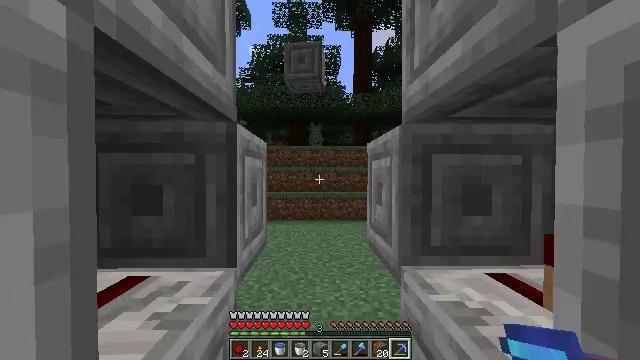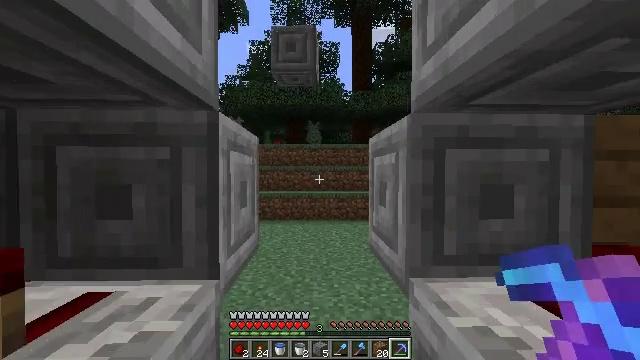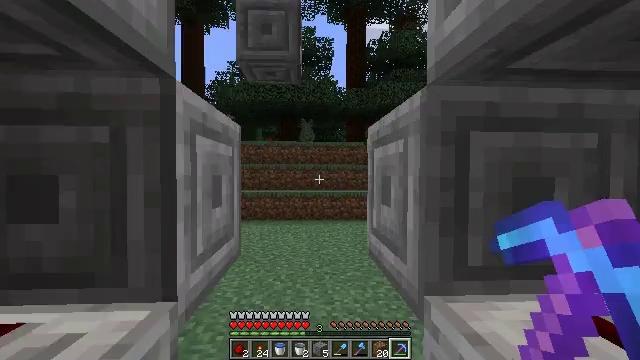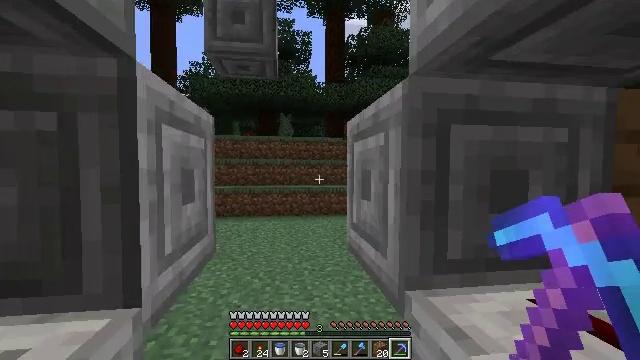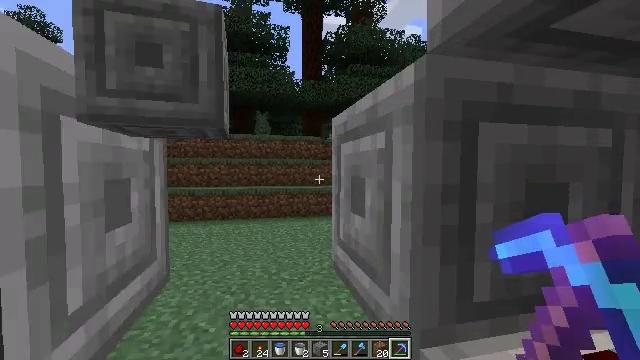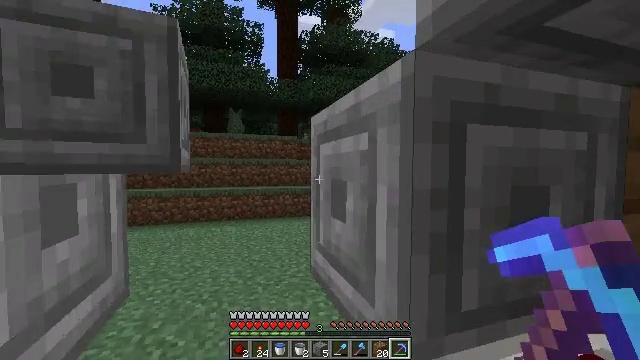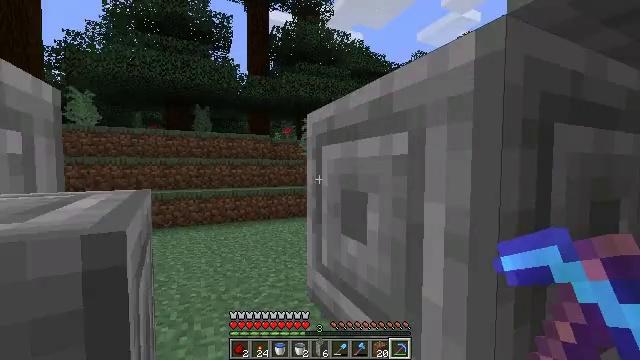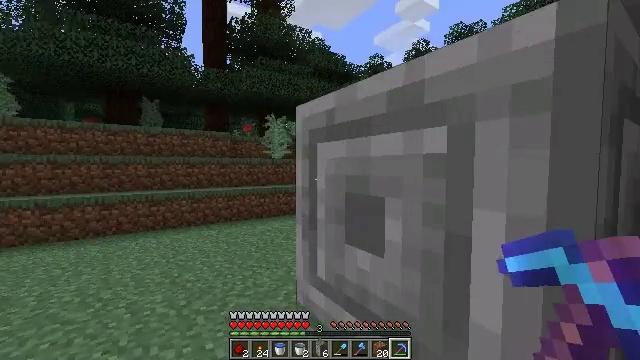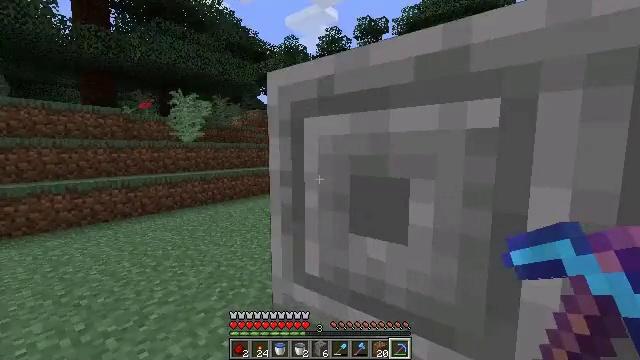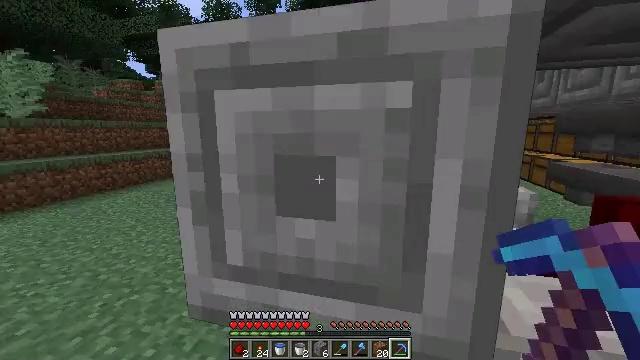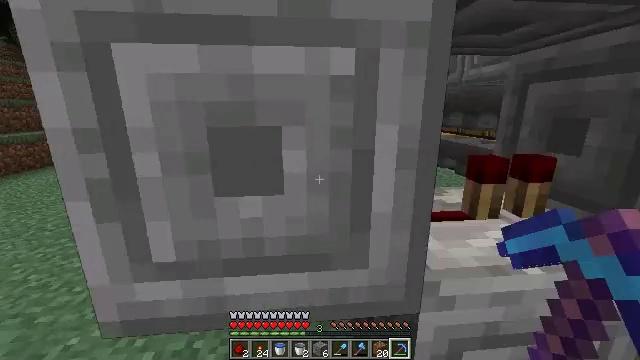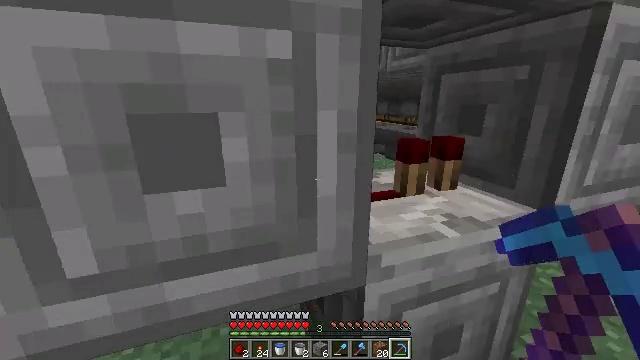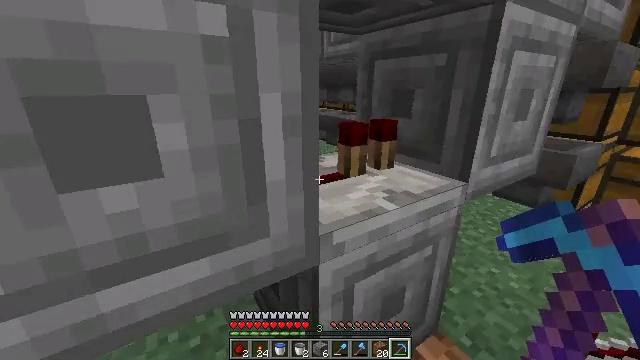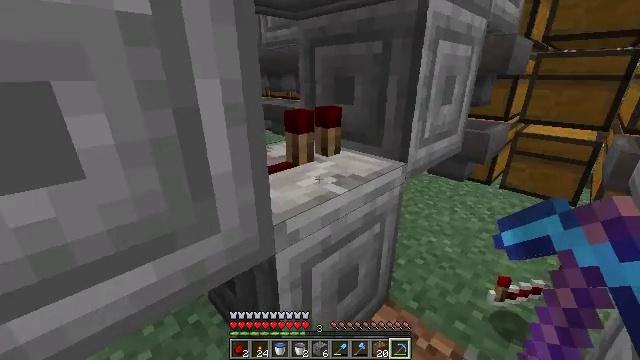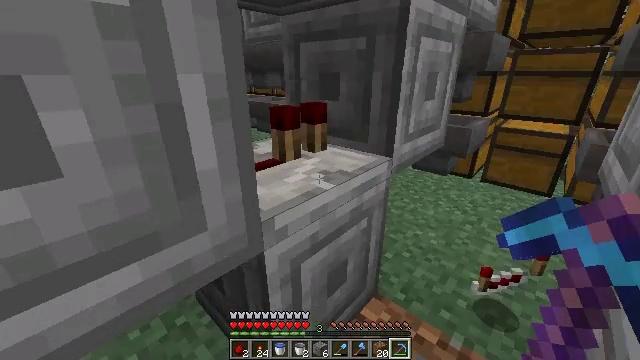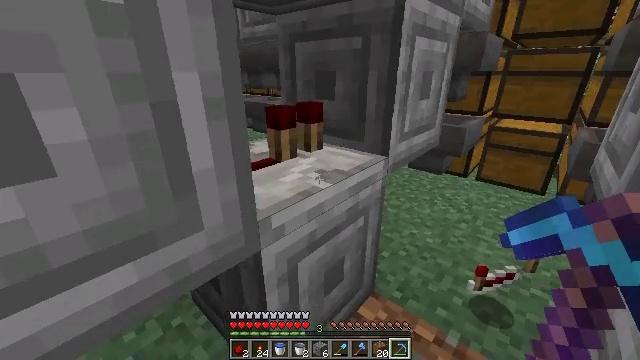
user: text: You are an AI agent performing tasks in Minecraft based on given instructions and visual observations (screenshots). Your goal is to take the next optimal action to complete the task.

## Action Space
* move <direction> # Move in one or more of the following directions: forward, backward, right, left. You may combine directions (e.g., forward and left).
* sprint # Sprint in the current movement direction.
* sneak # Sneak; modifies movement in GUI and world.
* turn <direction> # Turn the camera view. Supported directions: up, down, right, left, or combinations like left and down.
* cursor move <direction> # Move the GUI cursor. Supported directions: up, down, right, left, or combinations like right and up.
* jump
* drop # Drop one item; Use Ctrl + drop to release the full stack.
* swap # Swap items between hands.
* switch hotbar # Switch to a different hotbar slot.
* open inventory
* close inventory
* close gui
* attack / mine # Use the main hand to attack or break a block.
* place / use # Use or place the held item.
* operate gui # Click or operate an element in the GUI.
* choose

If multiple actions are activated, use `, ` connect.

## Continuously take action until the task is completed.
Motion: motion action
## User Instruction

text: Attack the chiseled stone bricks to break it.
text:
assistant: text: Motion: move forward
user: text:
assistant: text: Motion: move forward, turn right
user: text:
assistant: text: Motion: move forward, turn right
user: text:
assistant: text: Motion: move forward, turn right
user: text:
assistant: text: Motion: move forward and move left, turn right
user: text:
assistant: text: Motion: move forward and move left, turn right
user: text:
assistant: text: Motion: move forward and move left, turn right
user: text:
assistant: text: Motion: move left, turn right and down
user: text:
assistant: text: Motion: turn right and down
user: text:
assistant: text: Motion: turn right and down
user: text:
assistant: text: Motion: turn right and down
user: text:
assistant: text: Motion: turn right and down
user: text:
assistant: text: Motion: turn right and down
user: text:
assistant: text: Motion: turn right
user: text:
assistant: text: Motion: no_op
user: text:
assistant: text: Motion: no_op
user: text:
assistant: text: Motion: no_op
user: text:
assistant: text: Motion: no_op
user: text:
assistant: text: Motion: no_op
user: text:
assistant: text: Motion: turn right
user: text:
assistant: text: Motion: turn right
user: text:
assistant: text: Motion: move forward, turn right and up
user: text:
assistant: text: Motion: move forward, turn right and up
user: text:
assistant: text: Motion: move forward, turn right and up
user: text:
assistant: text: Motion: move forward, turn right and up
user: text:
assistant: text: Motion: move forward, turn right
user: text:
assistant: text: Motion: move forward, turn right
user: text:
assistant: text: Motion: move forward, sprint
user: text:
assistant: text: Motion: move forward, sprint
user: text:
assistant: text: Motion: move forward, sprint